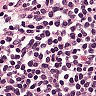
Metastatic tissue present: no